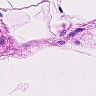
Metastatic tissue present: no